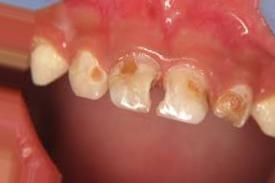
Condition: Caries